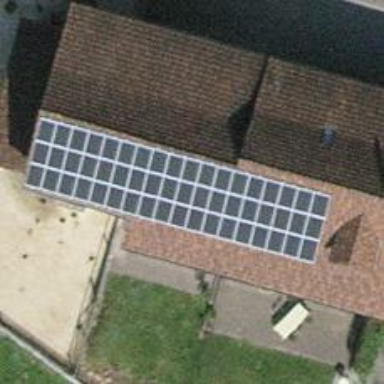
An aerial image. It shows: Small solar photovoltaic generator installed on roof.